A spectrogram of one vibration snapshot from a rotating bearing is shown (time on one axis, frequency on the other). Diagnose the bearing from this image, choosing from: normal, inner_race, outer_race, ball.
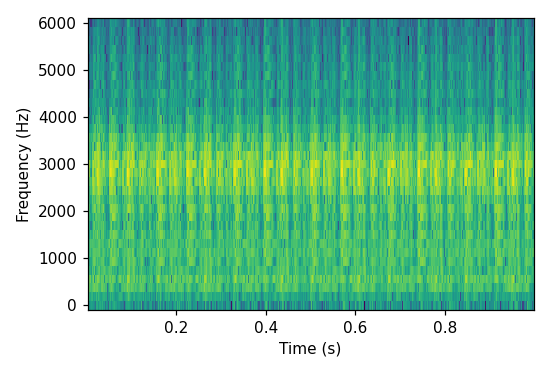
Answer: outer_race